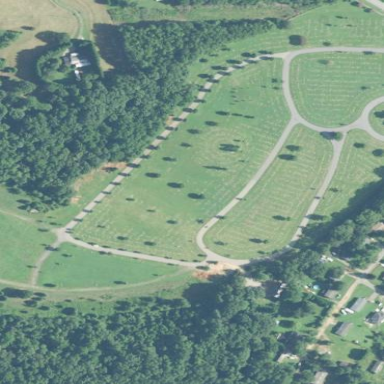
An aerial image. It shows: Graveyard.